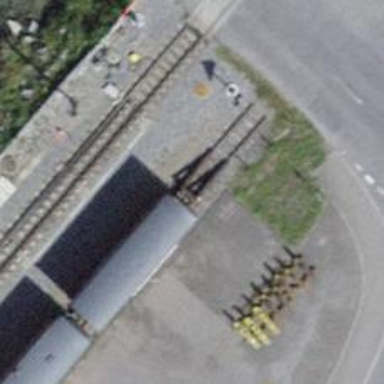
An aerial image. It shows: Railway buffer stop.